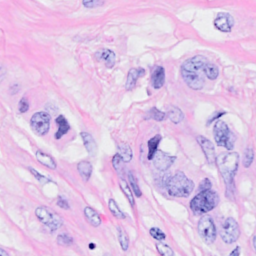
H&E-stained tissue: Breast